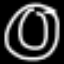
Label: donut